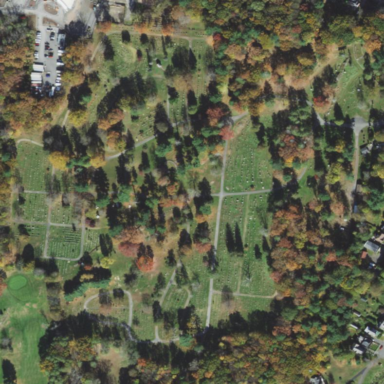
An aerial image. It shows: Cemetery.